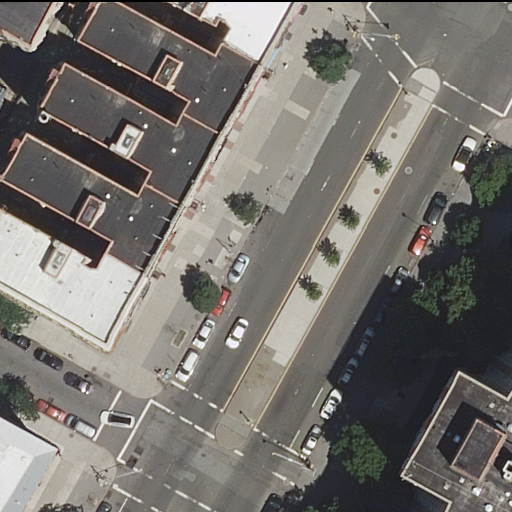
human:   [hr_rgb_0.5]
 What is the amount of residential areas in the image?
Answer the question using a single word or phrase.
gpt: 1

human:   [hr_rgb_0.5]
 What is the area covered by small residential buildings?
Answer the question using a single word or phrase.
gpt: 91m2

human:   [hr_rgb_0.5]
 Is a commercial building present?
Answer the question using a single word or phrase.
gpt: no

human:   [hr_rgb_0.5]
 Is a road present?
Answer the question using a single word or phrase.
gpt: yes

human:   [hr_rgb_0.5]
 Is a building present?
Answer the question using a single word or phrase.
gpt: yes

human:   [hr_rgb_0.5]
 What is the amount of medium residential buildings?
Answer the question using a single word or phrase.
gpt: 5

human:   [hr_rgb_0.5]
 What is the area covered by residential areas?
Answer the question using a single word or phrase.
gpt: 3221m2

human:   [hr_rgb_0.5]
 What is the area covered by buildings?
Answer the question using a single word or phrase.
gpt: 2467m2

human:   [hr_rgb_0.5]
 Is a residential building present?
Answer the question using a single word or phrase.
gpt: yes

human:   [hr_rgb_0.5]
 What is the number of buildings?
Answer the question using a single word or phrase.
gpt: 9

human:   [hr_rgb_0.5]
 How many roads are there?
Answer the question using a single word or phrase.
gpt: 6

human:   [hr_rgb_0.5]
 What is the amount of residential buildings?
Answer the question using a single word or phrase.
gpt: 9

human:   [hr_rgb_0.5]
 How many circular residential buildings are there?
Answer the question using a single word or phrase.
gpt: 0

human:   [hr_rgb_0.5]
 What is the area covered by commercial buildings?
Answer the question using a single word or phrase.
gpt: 0m2

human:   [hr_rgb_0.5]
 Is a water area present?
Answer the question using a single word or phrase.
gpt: no

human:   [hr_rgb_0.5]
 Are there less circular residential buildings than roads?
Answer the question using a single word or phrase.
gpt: yes

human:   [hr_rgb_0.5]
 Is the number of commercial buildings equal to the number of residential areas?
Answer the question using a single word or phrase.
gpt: no

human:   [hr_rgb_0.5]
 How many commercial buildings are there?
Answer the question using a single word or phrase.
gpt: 0

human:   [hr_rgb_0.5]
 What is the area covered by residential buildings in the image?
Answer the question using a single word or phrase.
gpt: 2467m2

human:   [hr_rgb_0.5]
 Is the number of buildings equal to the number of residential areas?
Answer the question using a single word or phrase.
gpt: no

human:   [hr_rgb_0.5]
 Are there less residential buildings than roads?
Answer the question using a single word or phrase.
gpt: no

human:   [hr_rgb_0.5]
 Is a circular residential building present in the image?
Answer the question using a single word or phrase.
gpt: no

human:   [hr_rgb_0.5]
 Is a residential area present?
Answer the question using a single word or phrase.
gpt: yes

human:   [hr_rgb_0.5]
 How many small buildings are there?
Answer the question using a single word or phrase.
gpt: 3

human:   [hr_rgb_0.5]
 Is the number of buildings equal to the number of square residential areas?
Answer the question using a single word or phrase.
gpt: no

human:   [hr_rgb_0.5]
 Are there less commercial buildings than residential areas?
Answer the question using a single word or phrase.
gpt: yes

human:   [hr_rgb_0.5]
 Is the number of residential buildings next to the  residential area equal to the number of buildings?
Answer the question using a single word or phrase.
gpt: yes

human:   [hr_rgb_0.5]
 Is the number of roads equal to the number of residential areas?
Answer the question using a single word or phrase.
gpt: no

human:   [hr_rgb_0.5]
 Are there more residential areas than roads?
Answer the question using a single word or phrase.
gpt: no

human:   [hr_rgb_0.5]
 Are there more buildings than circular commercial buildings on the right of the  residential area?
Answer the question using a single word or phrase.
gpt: yes

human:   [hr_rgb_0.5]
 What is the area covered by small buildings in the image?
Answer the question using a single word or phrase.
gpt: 91m2

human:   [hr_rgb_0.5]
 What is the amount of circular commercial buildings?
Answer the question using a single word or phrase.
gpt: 0

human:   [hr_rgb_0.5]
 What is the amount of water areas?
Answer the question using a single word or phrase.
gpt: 0

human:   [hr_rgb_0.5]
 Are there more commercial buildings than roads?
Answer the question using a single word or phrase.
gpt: no

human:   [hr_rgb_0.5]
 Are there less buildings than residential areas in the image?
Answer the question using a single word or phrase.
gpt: no

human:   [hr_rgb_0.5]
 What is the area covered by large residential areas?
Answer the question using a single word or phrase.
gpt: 3221m2

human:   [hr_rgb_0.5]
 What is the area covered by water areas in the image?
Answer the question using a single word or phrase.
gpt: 0m2

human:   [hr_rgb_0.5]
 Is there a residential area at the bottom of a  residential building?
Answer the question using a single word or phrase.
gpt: yes

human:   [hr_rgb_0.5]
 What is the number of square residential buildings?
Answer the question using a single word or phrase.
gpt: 0

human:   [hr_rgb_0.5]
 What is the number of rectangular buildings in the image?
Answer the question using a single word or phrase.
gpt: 3

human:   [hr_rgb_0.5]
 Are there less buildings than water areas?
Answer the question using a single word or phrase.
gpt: no

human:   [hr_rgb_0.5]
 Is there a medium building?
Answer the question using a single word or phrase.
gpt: yes

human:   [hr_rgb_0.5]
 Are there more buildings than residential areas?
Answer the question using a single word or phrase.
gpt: yes

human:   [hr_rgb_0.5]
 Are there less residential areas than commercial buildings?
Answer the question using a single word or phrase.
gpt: no

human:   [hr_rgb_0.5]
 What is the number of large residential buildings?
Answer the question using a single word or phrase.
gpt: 1

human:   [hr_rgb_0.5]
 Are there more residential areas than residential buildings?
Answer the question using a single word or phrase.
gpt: no

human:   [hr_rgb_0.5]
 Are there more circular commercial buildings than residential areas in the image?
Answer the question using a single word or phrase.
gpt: no

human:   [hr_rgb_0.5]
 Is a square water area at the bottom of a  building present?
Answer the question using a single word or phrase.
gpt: no

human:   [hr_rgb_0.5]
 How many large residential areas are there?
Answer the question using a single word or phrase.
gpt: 1

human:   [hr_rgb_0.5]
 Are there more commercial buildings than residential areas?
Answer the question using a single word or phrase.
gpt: no

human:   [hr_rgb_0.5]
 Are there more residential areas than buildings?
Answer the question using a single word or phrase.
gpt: no

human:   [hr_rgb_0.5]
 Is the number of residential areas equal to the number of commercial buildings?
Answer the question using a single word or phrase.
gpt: no

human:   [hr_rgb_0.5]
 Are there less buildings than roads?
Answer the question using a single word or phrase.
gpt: no

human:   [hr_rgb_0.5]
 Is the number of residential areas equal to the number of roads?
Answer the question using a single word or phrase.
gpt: no

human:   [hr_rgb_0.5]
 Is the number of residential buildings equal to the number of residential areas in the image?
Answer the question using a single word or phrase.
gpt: no

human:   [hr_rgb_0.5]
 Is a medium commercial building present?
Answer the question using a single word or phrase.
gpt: no

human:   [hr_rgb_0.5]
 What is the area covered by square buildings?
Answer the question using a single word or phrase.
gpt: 0m2

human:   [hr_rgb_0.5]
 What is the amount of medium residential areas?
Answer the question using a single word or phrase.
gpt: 0

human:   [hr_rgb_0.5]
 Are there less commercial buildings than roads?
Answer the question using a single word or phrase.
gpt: yes

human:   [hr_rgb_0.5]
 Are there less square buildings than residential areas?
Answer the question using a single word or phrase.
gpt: yes

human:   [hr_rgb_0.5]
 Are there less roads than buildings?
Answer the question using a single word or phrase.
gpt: yes

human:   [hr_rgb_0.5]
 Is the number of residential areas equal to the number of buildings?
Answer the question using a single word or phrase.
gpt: no

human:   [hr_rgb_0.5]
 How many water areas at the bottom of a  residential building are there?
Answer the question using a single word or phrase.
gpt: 0

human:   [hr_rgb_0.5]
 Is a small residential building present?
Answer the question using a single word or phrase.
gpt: yes